【题型】填空题　【知识点】解析几何　【难度】medium
已知直线 $l_1:y-2=0$ 和直线 $l_2:x+1=0$，则曲线 $(x-1)^2+y^2=1$ 上一动点 $P$ 到直线 $l_1$ 和直线 $l_2$ 的距离之和的最小值是 \underline{\quad\quad}．
【解答】
\textbf{【答案】} \(\boldsymbol{4-\sqrt{2}}\)

\vspace{0.3cm}

\textbf{【分析】} 先设出点 \(P\) 的坐标，表示出点 \(P\) 到直线 \(l_1\) 和直线 \(l_2\) 的距离之和 \(d_1+d_2 = x_0 - y_0 + 3\)；再利用几何意义求解得出答案。

\vspace{0.3cm}

\textbf{【详解】}

设点 \(P\) 的坐标为 \((x_0,y_0)\)，

则动点 \(P\) 到直线 \(l_1\) 的距离为 \(d_1 = |2 - y_0| = 2 - y_0\)；动点 \(P\) 到直线 \(l_2\) 的距离为 \(d_2 = |x_0 - (-1)| = x_0 + 1\)。

所以曲线 \((x-1)^2+y^2=1\) 上一动点 \(P\) 到直线 \(l_1\) 和直线 \(l_2\) 的距离之和为
\[
d_1 + d_2 = 2 - y_0 + x_0 + 1 = x_0 - y_0 + 3
\]

令 \(t - 3 = x_0 - y_0\)，即 \(y_0 = x_0 + 3 - t\)，
则 \(3 - t\) 的几何意义是过点 \(P\) 的直线 \(y = x + 3 - t\) 在 \(y\) 轴上的截距。

因为点 \(P\) 在曲线 \((x-1)^2+y^2=1\) 上，
所以当直线 \(y = x + 3 - t\) 与曲线 \((x-1)^2+y^2=1\) 相切时 \(t\) 有最值。

因为曲线 \((x-1)^2+y^2=1\) 是以 \((1,0)\) 为圆心，1 为半径的圆，
则
\[
\frac{|1 - 0 + 3 - t|}{\sqrt{1^2+1^2}} = 1
\]
解得 \(t = 4 - \sqrt{2}\) 或 \(t = 4 + \sqrt{2}\)。

所以曲线 \((x-1)^2+y^2=1\) 上一动点 \(P\) 到直线 \(l_1\) 和直线 \(l_2\) 的距离之和的最小值为 \(4 - \sqrt{2}\)。

故答案为：\(\boldsymbol{4-\sqrt{2}}\)。
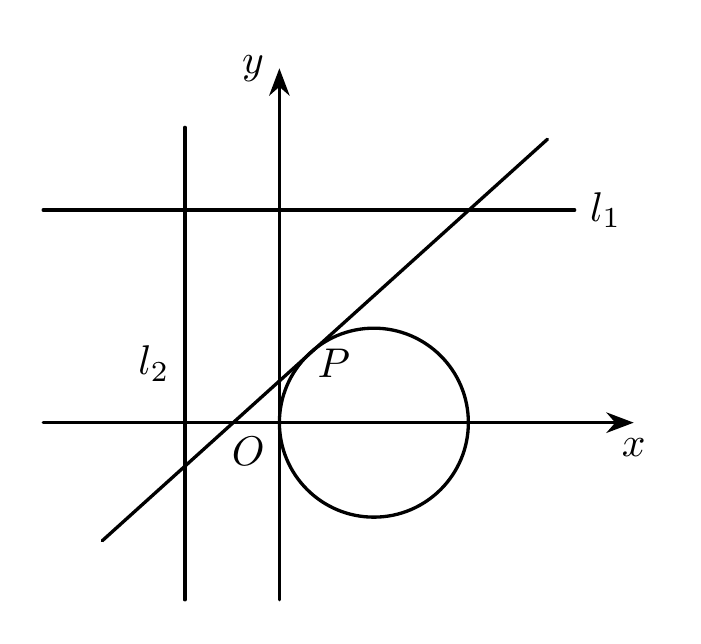